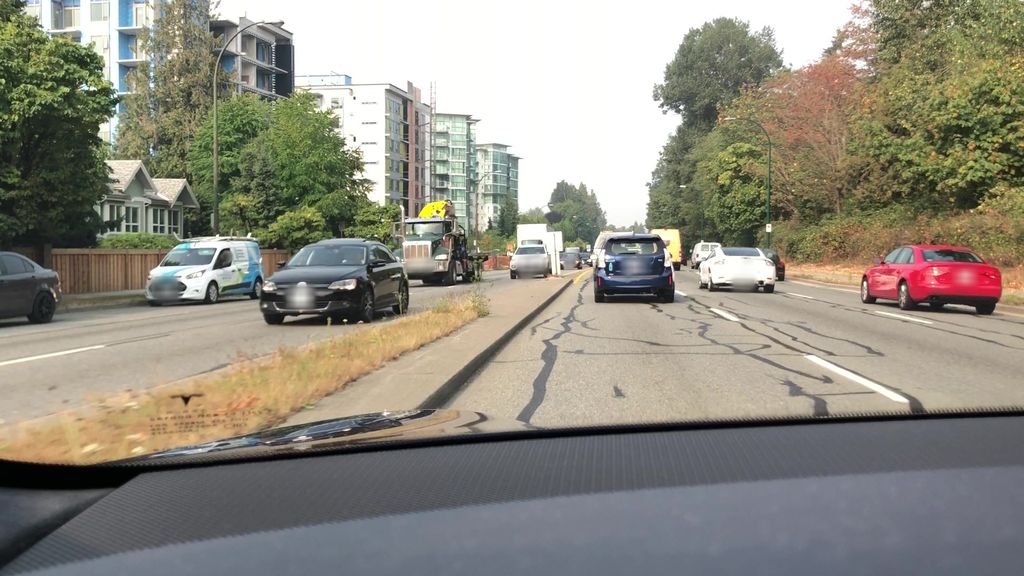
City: vancouver